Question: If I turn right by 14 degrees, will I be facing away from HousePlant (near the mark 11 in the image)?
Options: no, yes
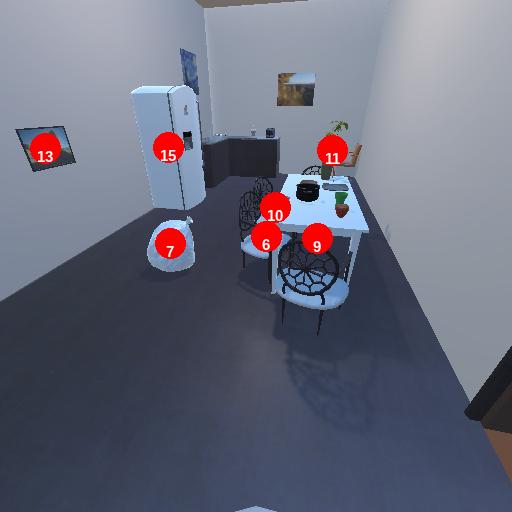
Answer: no